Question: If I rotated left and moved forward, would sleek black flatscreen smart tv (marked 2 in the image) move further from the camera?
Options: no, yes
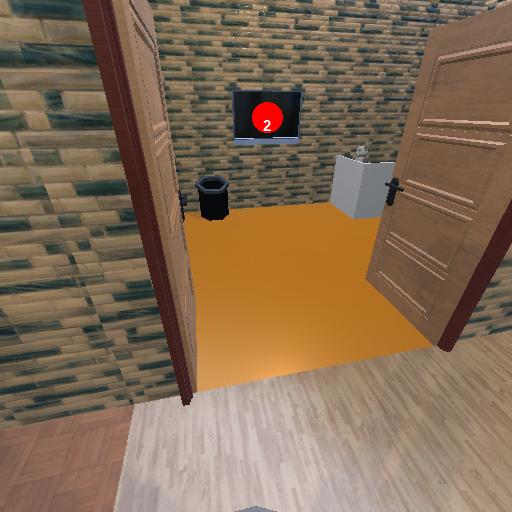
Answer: no